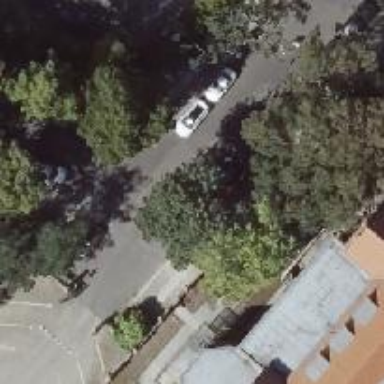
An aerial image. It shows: Residential road with asphalt surface and sidewalks on both sides. The parking lanes are oriented parallel to the road.